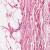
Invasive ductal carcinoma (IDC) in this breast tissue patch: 0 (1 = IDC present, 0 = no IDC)